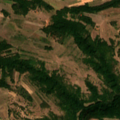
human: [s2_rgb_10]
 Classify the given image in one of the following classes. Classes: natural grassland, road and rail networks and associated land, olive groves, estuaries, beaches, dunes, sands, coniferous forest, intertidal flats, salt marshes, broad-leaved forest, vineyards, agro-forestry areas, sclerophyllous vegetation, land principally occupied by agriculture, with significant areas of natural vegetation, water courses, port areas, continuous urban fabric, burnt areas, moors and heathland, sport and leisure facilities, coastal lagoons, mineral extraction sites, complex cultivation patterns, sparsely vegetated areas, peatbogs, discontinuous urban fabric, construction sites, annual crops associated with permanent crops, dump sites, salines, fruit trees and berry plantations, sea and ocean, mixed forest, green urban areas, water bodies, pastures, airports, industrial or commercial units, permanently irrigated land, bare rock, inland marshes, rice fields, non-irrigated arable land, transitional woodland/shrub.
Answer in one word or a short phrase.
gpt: non-irrigated arable land, complex cultivation patterns, land principally occupied by agriculture, with significant areas of natural vegetation, broad-leaved forest